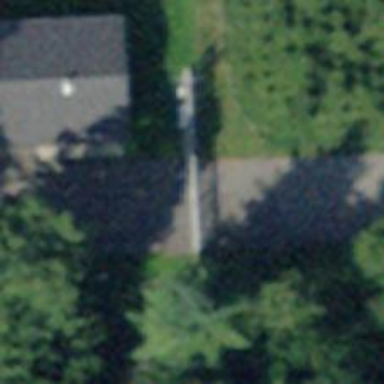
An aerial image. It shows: Gate.